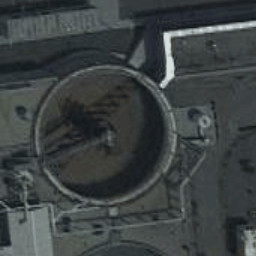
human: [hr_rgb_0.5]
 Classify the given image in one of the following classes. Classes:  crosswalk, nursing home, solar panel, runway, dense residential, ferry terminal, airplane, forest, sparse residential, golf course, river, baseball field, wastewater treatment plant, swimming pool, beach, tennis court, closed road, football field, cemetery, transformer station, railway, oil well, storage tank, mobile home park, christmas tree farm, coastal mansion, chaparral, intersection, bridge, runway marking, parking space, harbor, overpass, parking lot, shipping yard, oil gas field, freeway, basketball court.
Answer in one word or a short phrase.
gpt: wastewater treatment plant